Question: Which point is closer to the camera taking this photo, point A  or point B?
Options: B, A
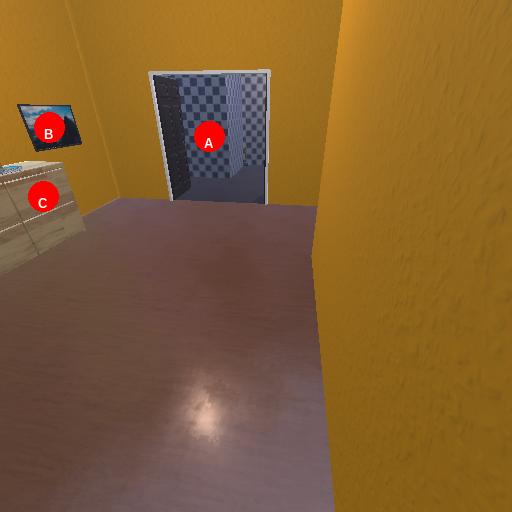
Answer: B